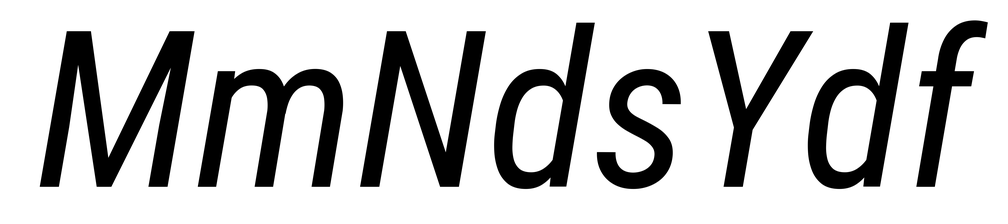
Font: Roboto-Italic_Condensed_Italic